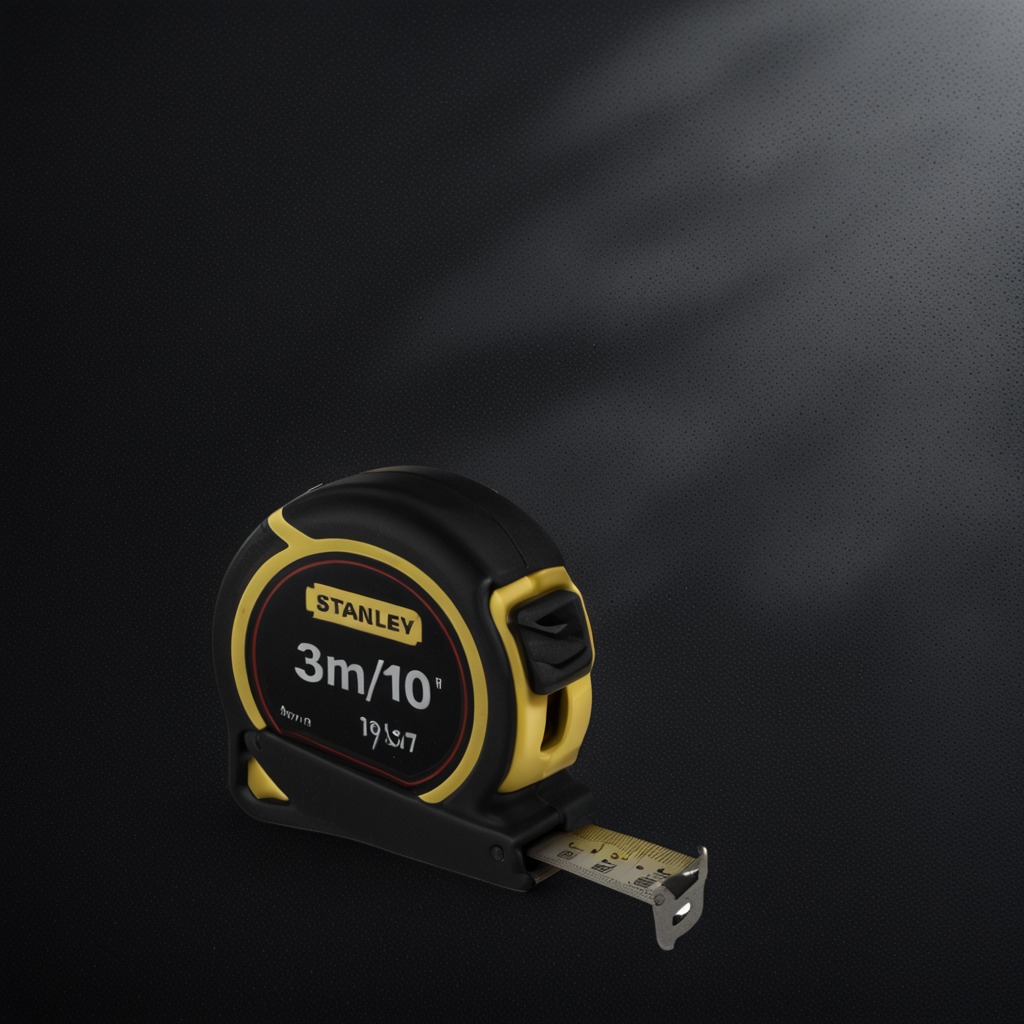
A measuring tape lies on a clean granite tabletop covered with a black rubber mat inside a workshop at night dim ambient light soft shadows worn but beneath the mat